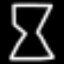
Label: hourglass